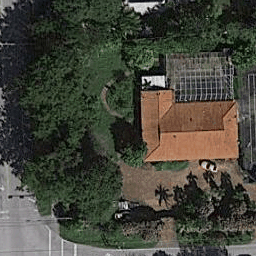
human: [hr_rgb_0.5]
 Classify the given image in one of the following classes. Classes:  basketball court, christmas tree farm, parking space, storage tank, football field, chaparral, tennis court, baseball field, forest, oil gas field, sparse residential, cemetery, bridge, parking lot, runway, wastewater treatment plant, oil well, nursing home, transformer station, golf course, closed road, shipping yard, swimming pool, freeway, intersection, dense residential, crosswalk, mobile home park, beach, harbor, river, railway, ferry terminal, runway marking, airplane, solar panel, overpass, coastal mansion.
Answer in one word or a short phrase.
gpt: sparse residential